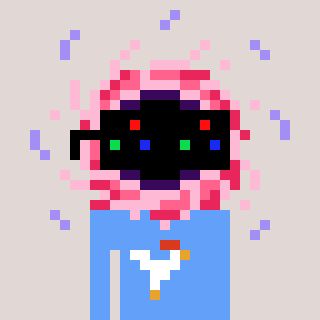
a pixel art character with square black sunglasses, a blackhole-shaped head and a blue-colored body on a warm background